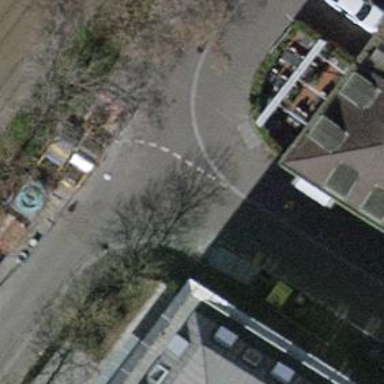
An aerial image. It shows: Kerb barrier.